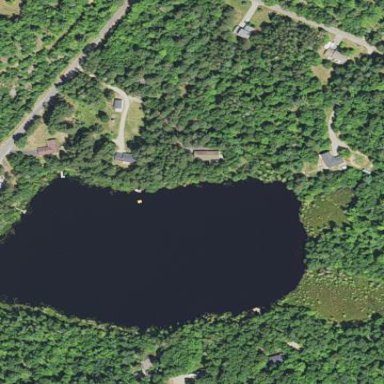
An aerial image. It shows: Serene lake surrounded by nature.